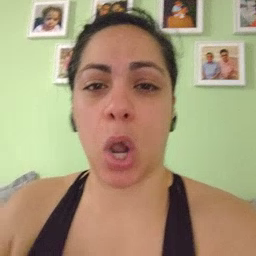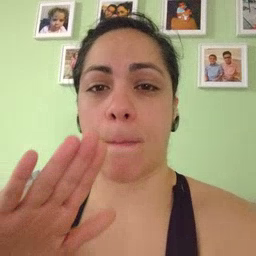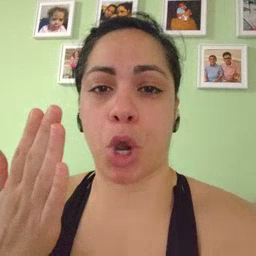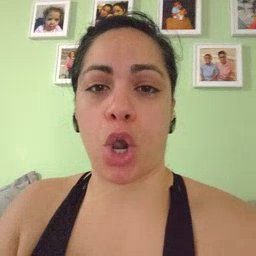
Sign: book